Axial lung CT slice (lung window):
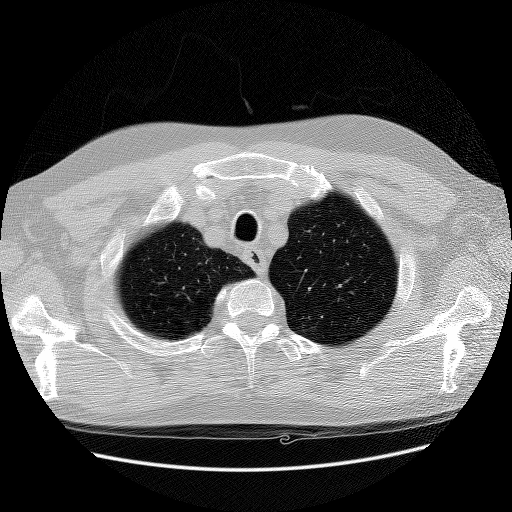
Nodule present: no